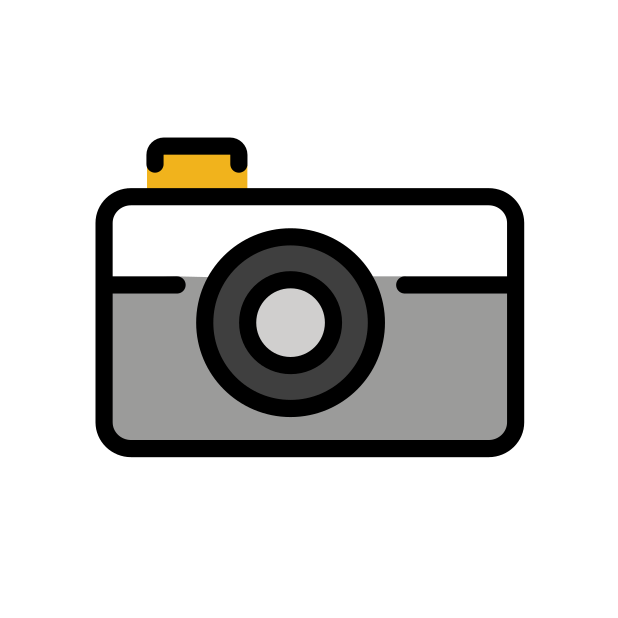
camera